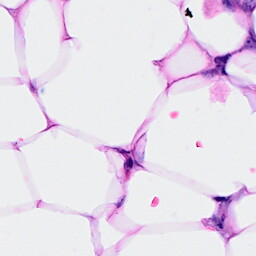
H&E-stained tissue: Breast